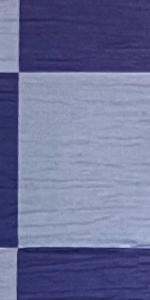
Label: Empty